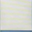
Piece: xx